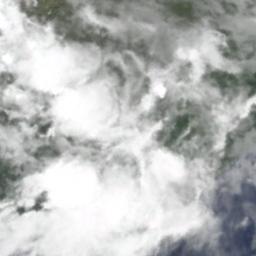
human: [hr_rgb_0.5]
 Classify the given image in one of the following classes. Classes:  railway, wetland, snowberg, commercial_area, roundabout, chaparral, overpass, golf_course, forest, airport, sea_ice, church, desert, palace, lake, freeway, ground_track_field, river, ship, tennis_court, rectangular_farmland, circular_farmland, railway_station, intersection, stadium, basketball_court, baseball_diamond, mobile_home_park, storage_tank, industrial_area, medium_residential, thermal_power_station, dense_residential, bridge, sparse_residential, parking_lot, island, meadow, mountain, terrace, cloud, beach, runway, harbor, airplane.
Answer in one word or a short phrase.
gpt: cloud